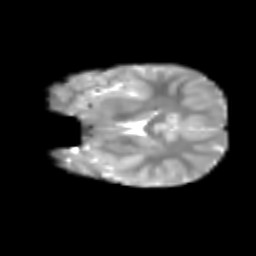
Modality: T2w
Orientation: coronal
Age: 7
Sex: female
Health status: healthy